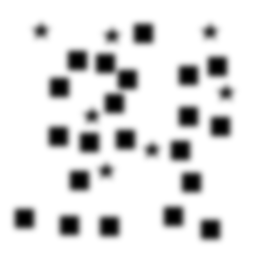
Squares: 21
Triangles: 0
Stars: 7
Total shapes: 28